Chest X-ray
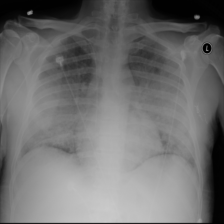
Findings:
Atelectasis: negative
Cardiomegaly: negative
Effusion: negative
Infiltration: negative
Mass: negative
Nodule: negative
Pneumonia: negative
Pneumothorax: negative
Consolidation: negative
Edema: positive
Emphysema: negative
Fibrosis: negative
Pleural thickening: negative
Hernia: negative